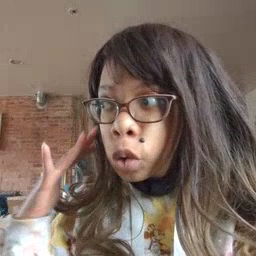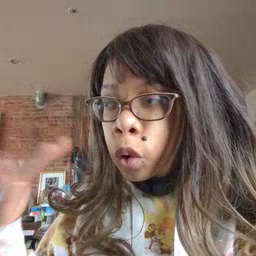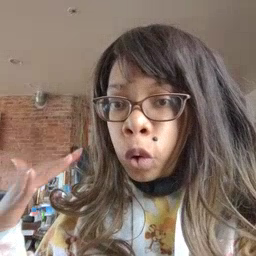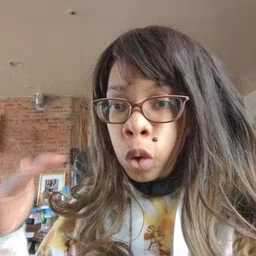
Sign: noisy